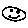
Label: smiley face